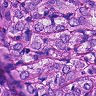
Metastatic tissue present: yes